Question: Determine whether the two graphs given in the figure are isomorphic. If you think they are isomorphic, answer 1; if you think they are not isomorphic, answer 0.
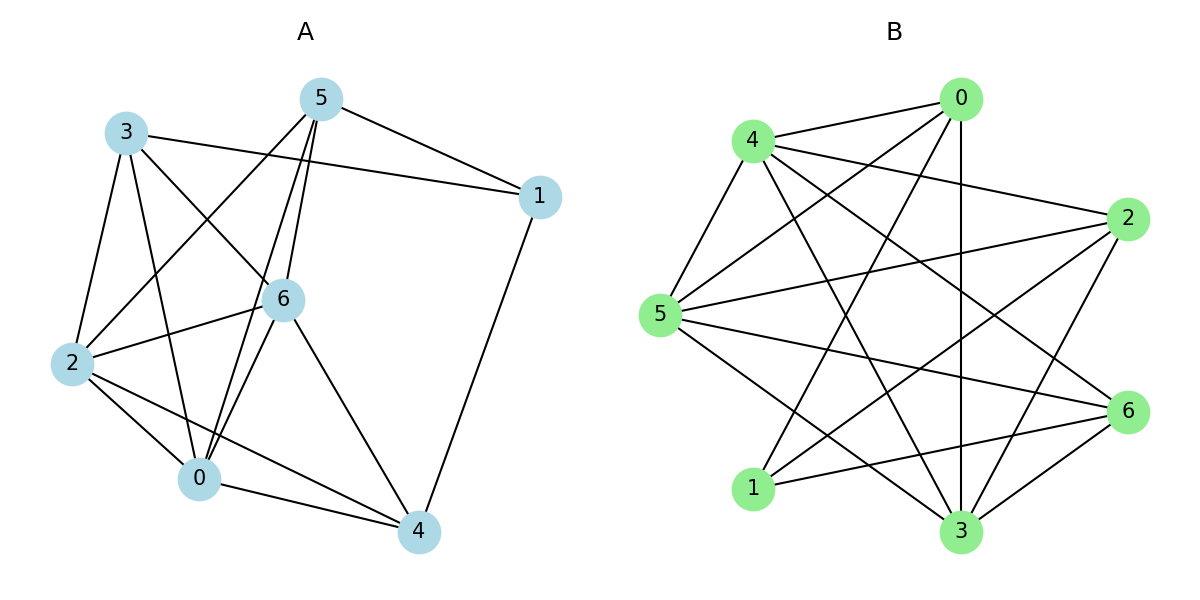
Answer: 1